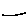
Label: line